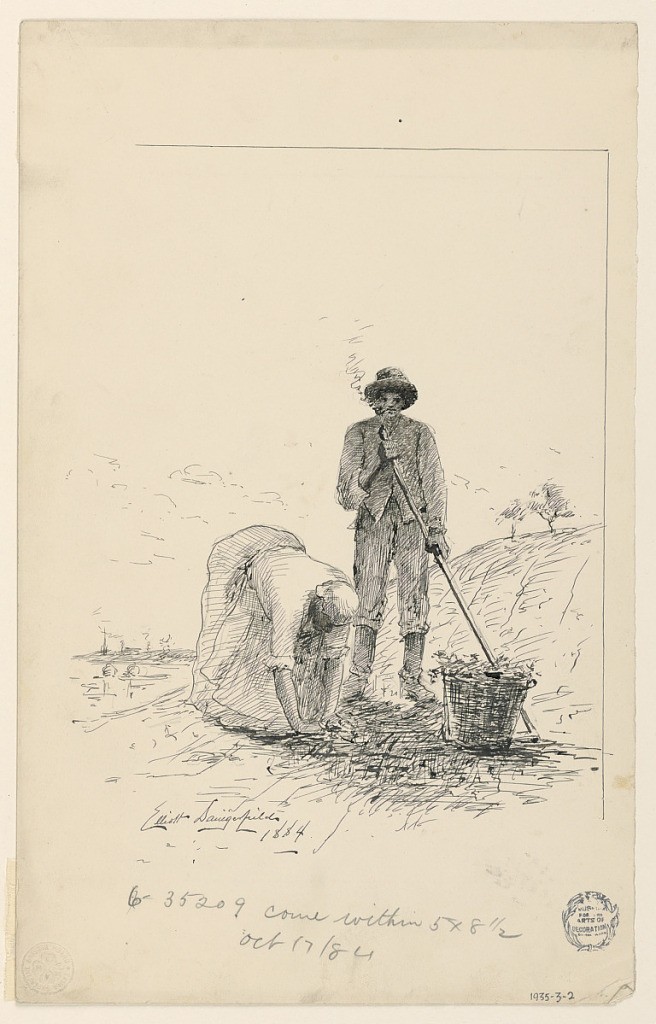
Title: Man and Woman Working by a River
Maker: Elliott Daingerfield, American, 1859–1932
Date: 1884
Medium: Pen and black ink, graphite on paper
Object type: Drawing
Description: A man and a woman working by a river.  The man wears a hat and is standing near a basket; he is smoking, and holds a hoe.  The woman bends over, collecting something on the ground.